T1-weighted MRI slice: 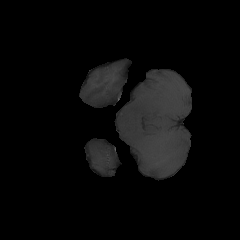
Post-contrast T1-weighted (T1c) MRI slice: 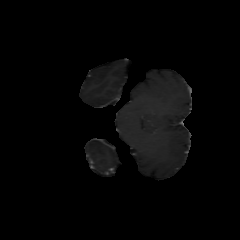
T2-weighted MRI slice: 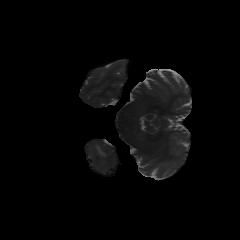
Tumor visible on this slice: yes